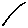
Label: line